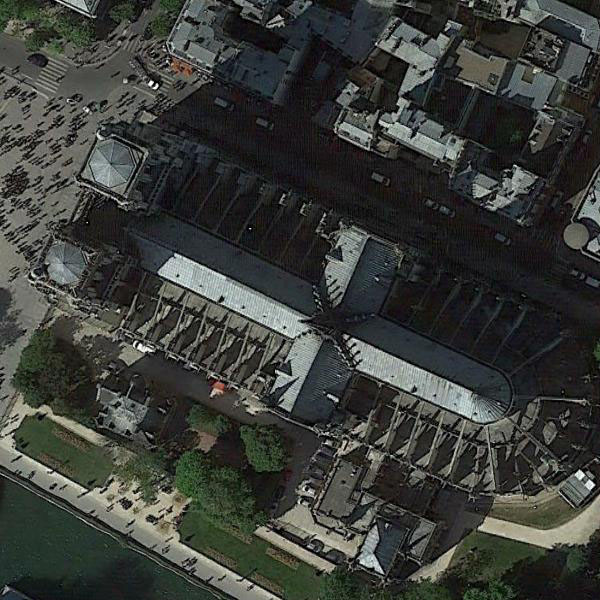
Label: Church